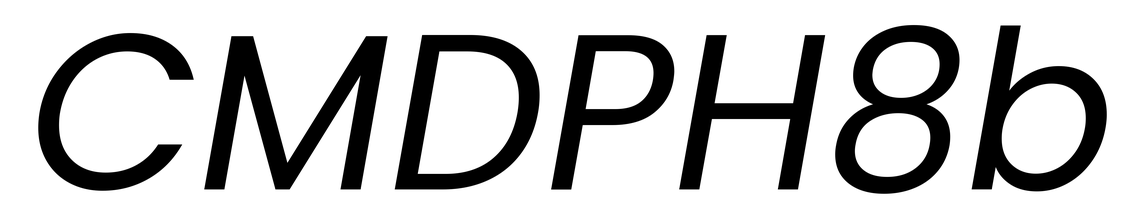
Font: Poppins-Italic